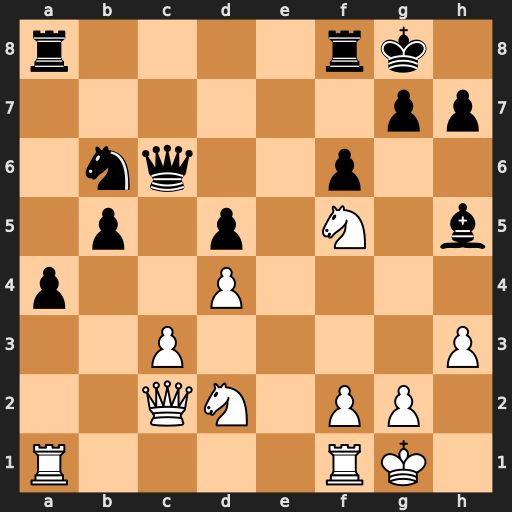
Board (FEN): r4rk1/6pp/1nq2p2/1p1p1N1b/p2P4/2P4P/2QN1PP1/R4RK1
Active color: w
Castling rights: -
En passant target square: -
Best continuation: Ne7+ Kh8 Nxc6